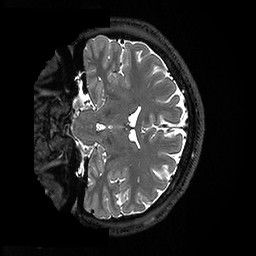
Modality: T2w
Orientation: coronal
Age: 22
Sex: male
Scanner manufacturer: ge
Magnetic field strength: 3 T
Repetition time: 3.202 s
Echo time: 0.06663 s